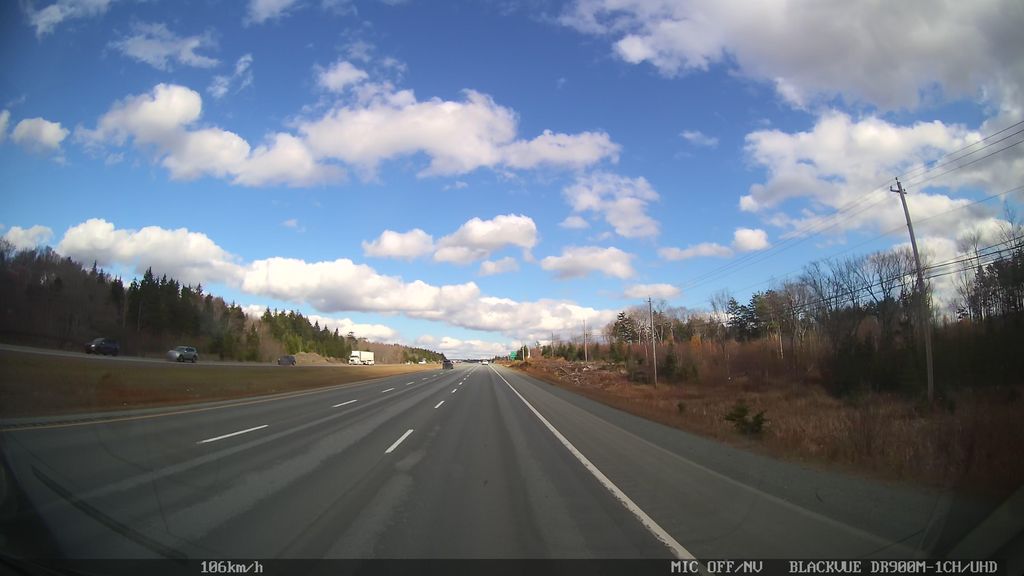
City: halifax